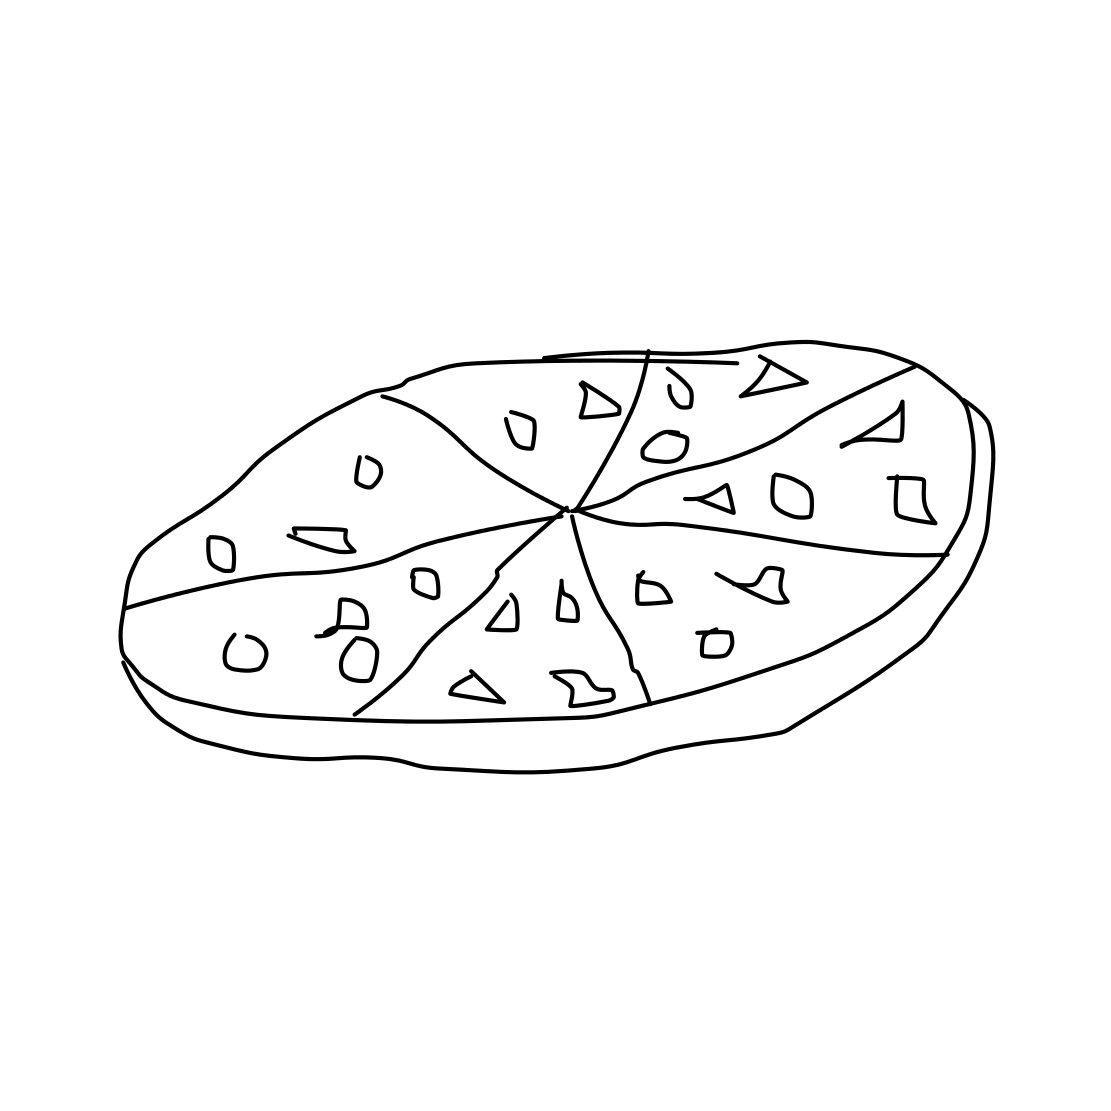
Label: pizza